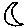
Label: moon